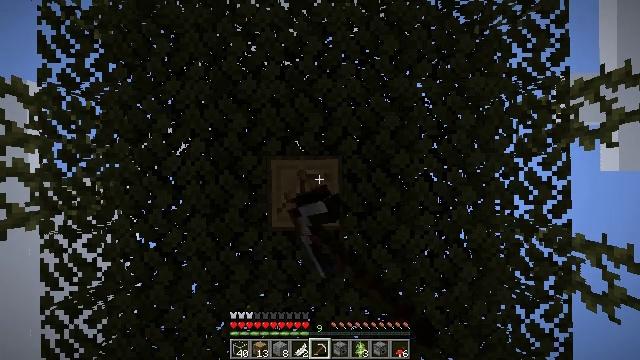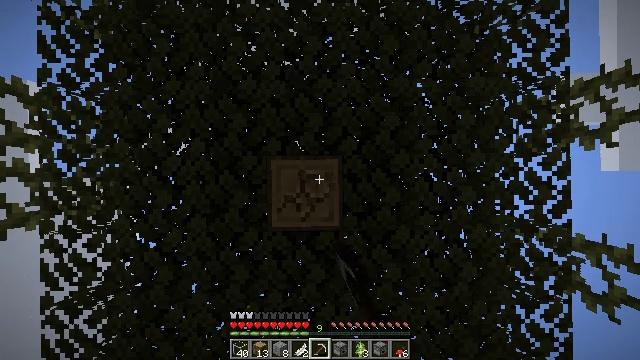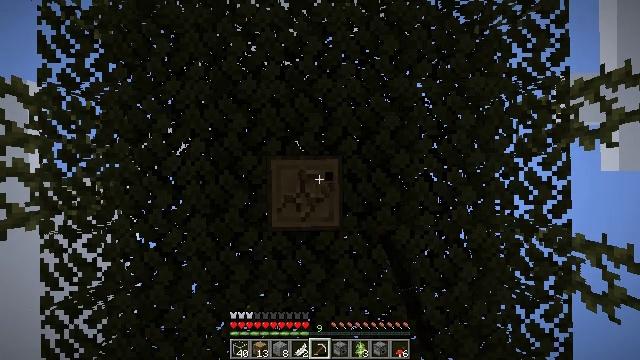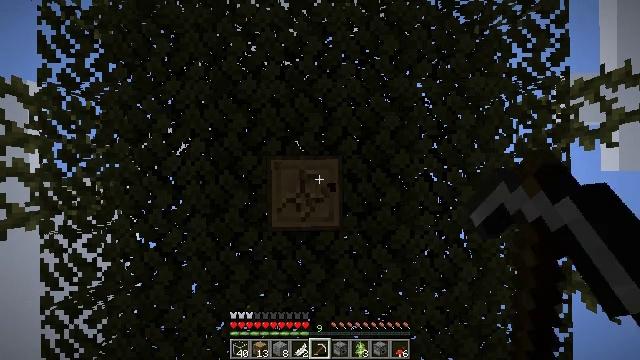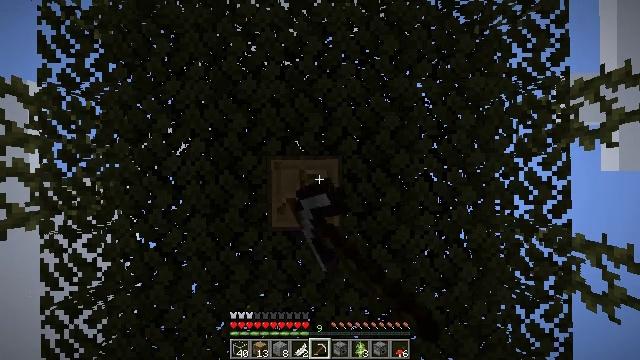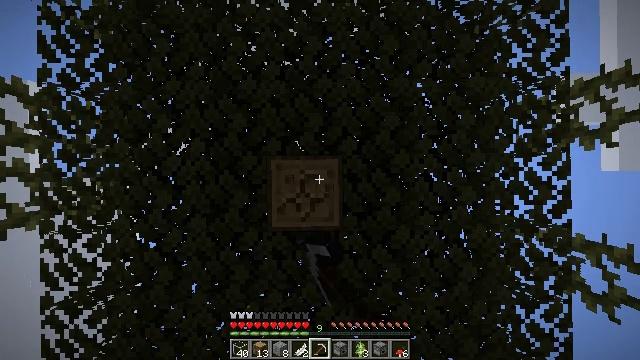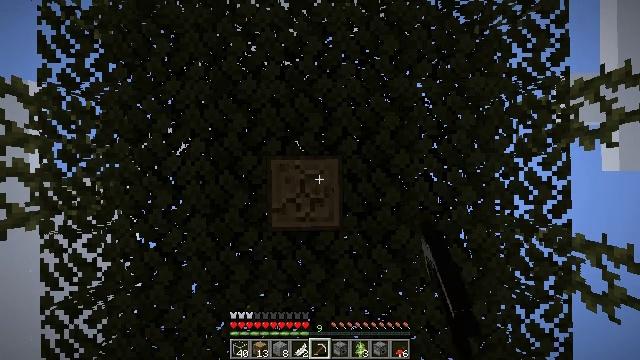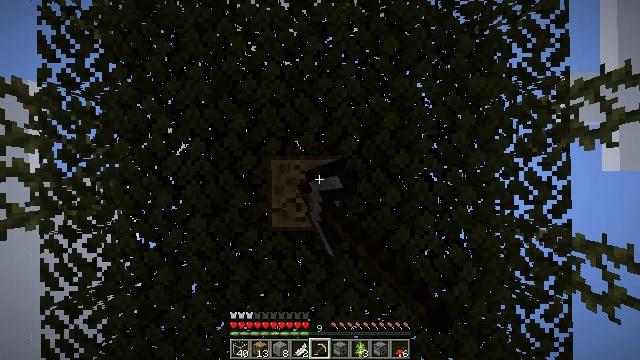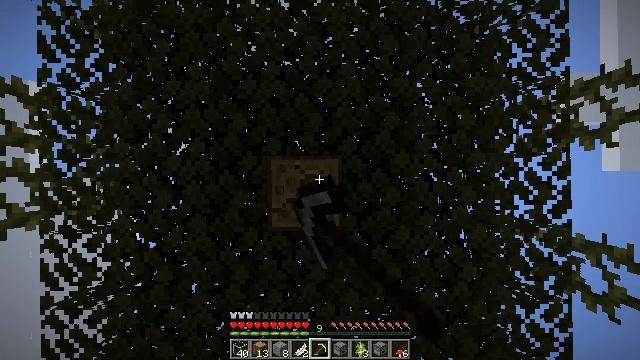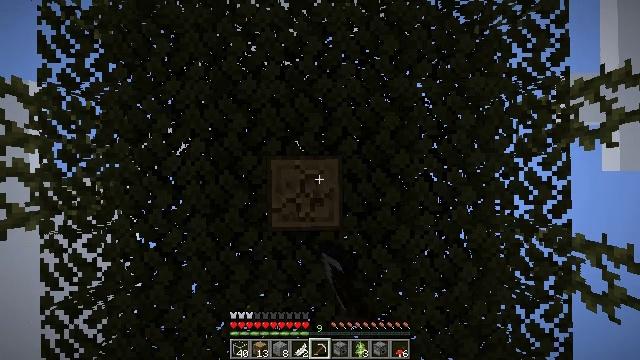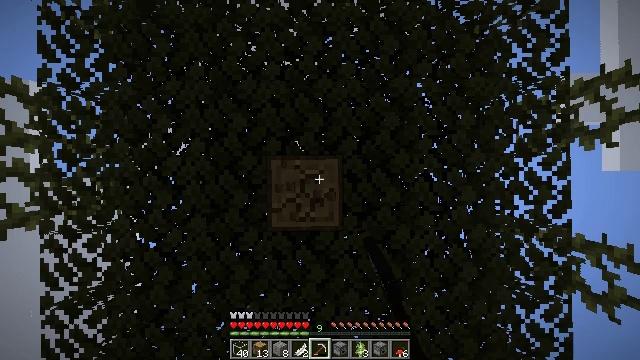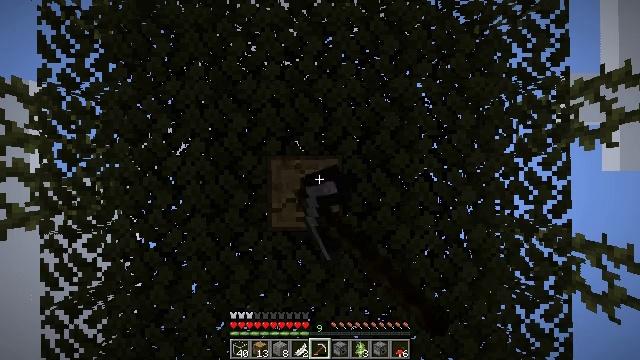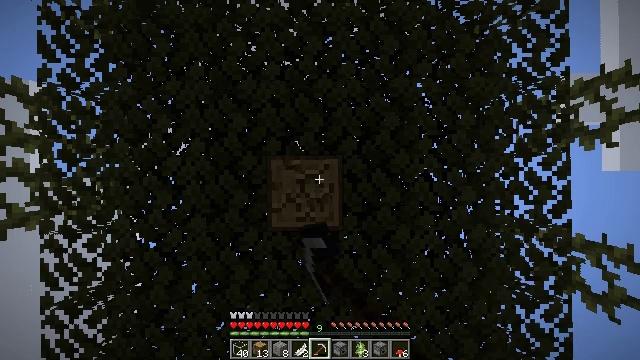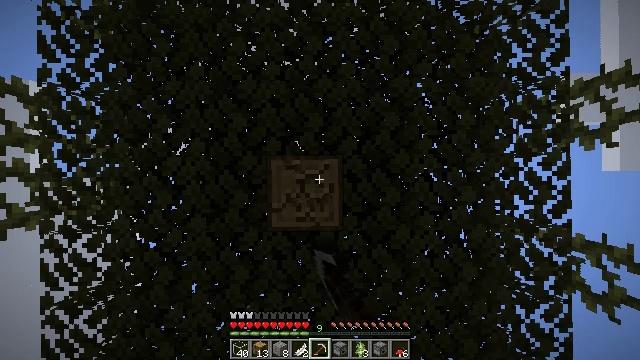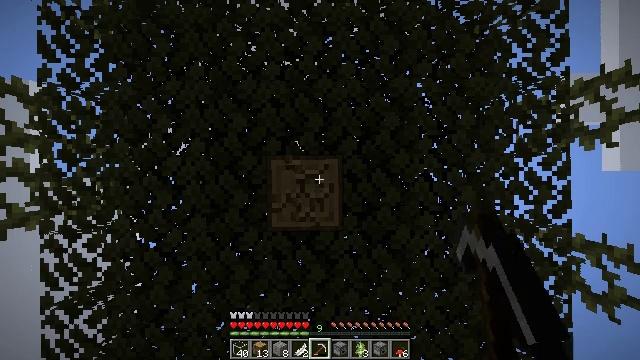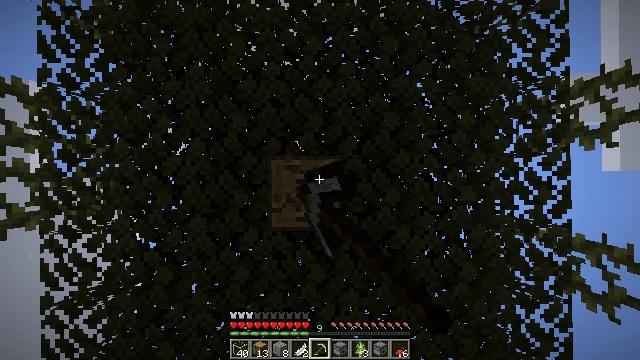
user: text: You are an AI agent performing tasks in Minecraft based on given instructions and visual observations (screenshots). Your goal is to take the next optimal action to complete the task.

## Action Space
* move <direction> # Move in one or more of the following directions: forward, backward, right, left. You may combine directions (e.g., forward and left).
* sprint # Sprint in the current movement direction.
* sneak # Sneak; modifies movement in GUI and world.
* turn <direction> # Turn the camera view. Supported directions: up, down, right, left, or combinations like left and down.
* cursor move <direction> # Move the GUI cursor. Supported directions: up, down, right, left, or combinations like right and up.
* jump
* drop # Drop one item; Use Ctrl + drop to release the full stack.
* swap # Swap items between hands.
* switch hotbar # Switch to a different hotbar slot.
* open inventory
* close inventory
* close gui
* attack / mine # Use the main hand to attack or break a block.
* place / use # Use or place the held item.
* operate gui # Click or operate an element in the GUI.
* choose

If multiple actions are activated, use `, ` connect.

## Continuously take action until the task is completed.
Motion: motion action
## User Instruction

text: Chop down the oak log.
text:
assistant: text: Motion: attack / mine
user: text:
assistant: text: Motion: attack / mine
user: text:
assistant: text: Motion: attack / mine
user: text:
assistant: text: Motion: attack / mine
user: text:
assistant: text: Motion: attack / mine
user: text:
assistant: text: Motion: attack / mine
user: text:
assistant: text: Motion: attack / mine
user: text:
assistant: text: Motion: attack / mine
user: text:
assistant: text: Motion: attack / mine
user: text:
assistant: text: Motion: attack / mine
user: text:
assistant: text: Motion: attack / mine
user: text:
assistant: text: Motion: attack / mine
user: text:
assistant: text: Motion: attack / mine
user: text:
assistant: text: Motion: attack / mine
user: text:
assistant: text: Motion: attack / mine
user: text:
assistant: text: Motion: attack / mine
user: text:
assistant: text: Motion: attack / mine
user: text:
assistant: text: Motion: attack / mine
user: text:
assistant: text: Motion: attack / mine
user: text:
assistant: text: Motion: attack / mine
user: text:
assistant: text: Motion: attack / mine
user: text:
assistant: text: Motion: attack / mine
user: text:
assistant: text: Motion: attack / mine
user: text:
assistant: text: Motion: attack / mine
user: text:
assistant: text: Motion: attack / mine
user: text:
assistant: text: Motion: attack / mine
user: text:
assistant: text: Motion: attack / mine
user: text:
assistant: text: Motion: attack / mine
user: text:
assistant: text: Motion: attack / mine
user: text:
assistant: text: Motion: attack / mine